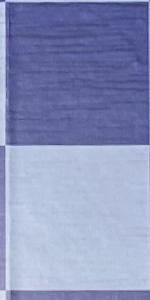
Label: Empty